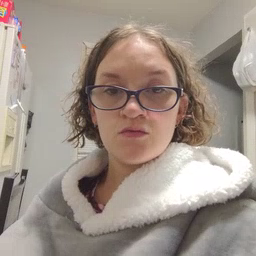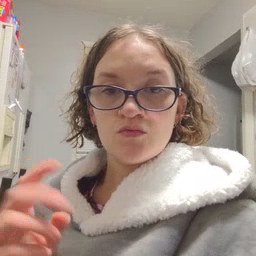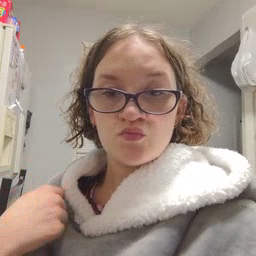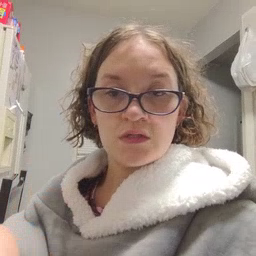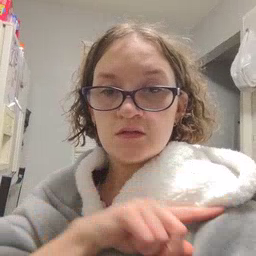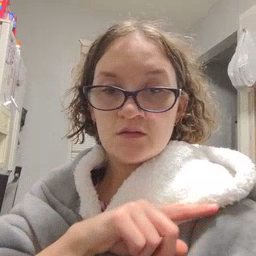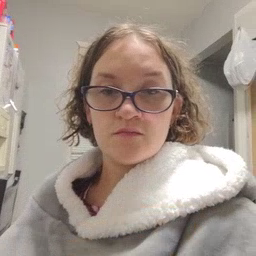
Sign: weus